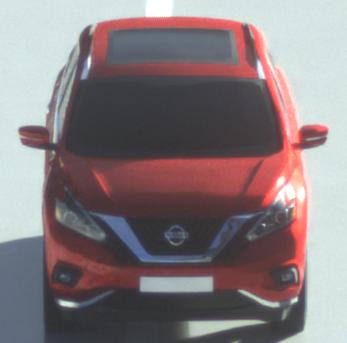
Make: Nissan
Model: Murano
Detailed model: Gen. 3 Z52
Model produced from: 2015
Doors: 5
Color: red
Road condition: wet road
Daytime: morning or afternoon
Contrast: medium contrast